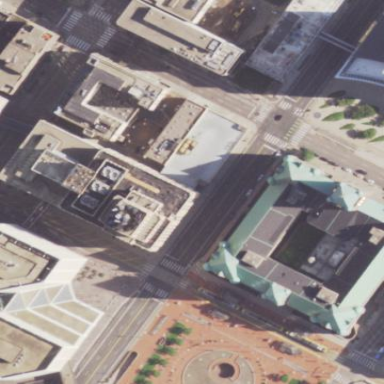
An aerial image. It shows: Building.